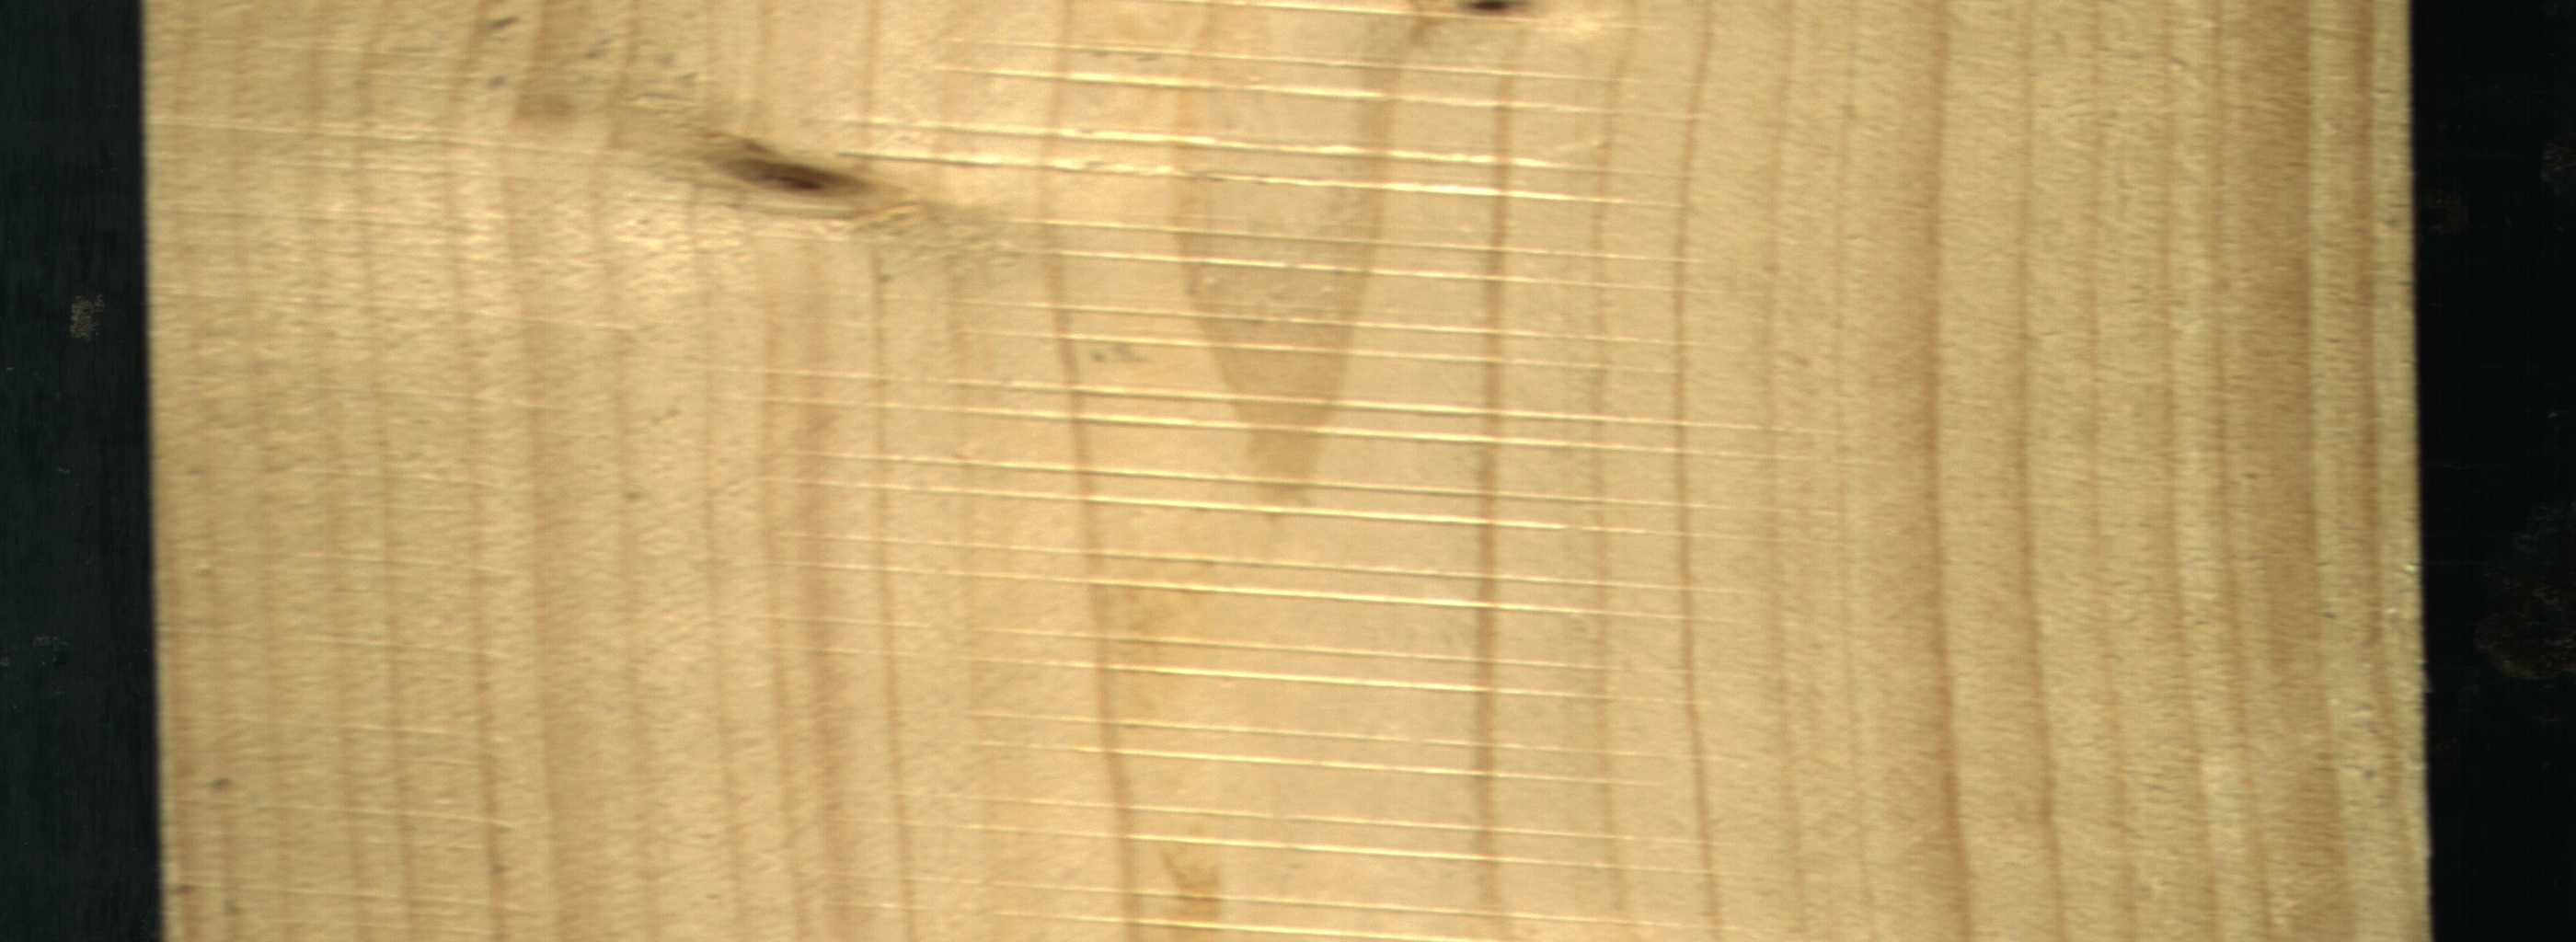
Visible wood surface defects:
Dead_Knot
Live_Knot